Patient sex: M
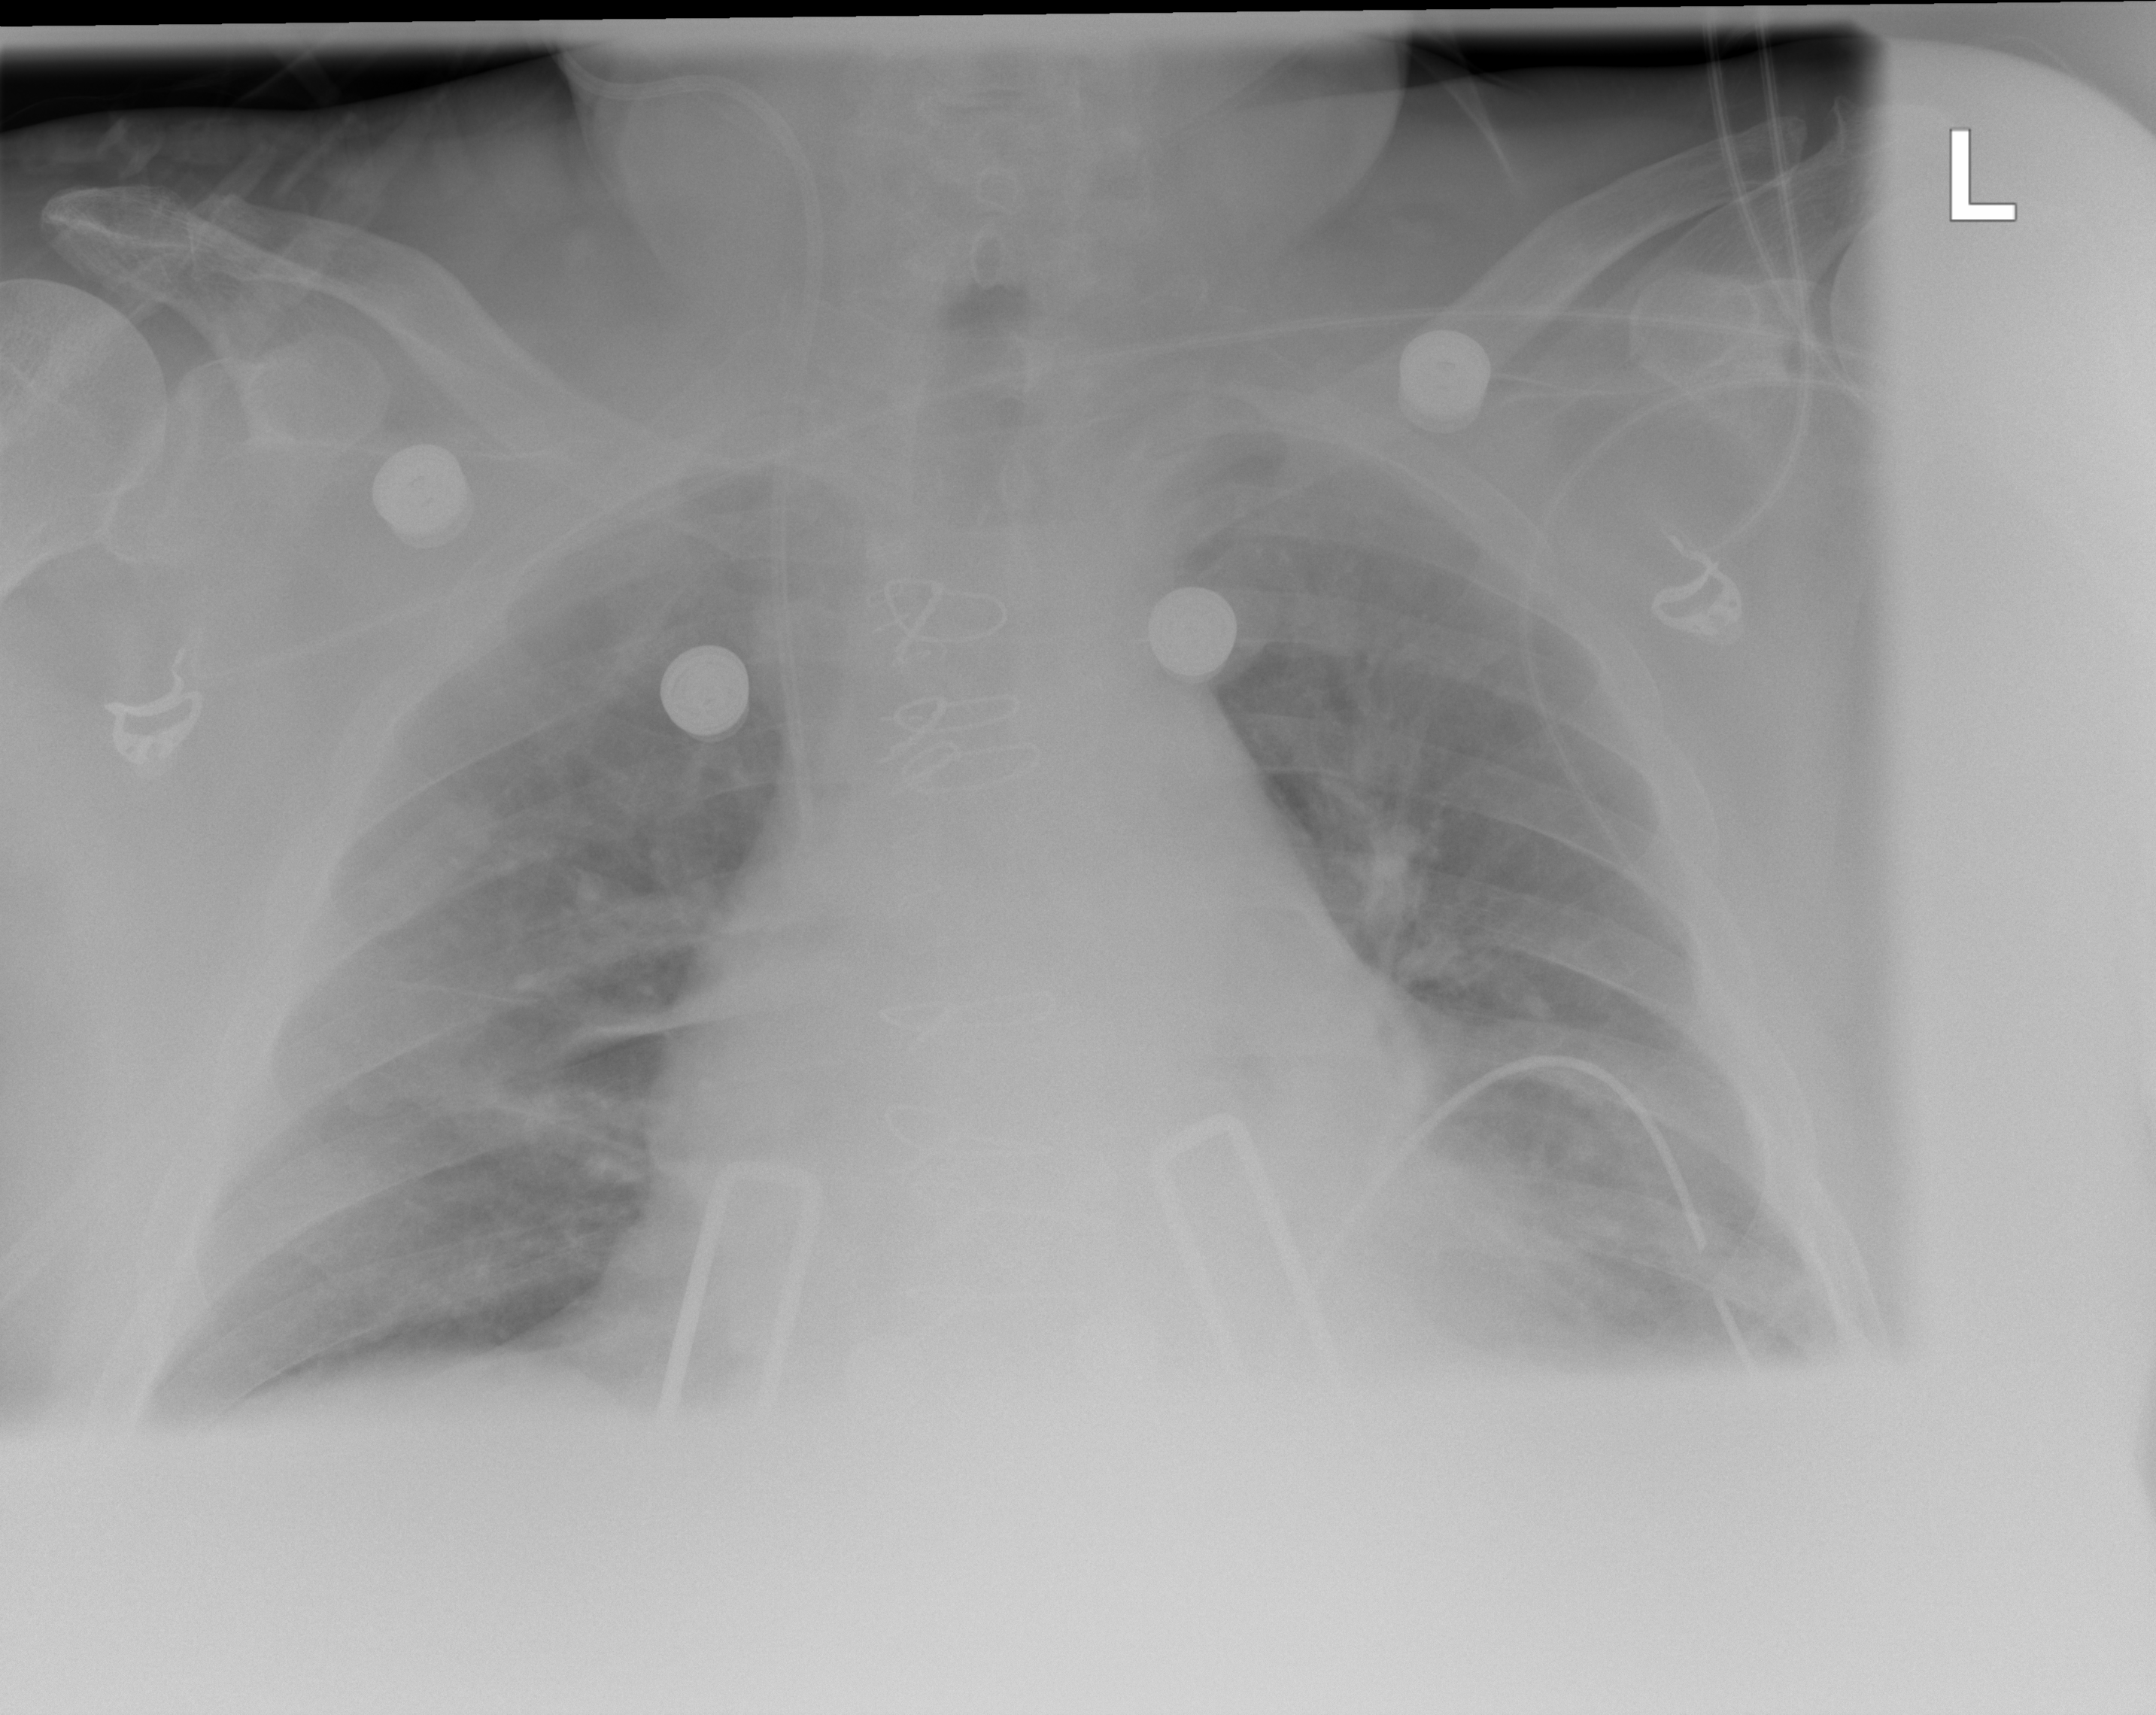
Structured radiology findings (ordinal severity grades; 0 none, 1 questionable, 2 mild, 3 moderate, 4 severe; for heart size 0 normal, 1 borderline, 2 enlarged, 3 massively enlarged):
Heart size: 2
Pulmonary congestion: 1
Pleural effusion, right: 0
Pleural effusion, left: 1
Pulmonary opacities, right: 0
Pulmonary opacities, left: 2
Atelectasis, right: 1
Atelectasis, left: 2